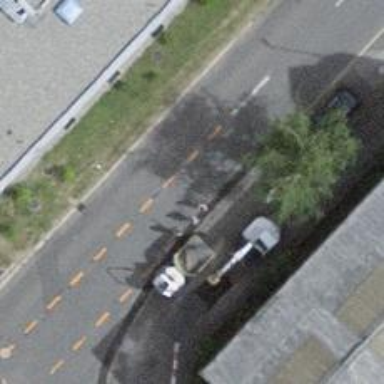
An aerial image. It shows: Uncontrolled zebra crossing with zebra markings.